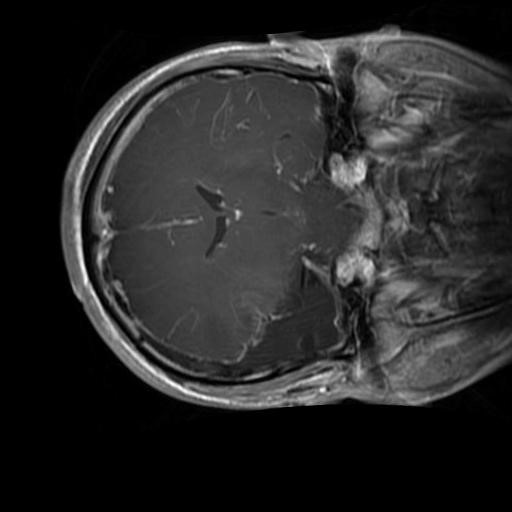
Label: brain_glioma